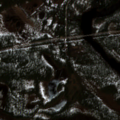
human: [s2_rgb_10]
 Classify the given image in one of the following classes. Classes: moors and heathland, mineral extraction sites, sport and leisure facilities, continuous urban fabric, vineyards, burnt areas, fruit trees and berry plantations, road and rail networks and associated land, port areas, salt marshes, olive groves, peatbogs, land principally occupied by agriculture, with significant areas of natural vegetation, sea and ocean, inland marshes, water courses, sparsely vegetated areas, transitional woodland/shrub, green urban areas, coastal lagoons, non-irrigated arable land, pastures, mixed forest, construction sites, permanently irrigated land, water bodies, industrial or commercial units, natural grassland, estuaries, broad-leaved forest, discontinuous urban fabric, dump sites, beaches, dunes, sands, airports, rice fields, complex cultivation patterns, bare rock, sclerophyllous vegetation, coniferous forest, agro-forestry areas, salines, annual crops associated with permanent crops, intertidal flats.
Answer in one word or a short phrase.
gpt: coniferous forest